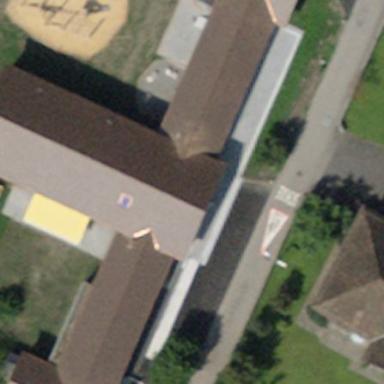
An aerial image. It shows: Building.